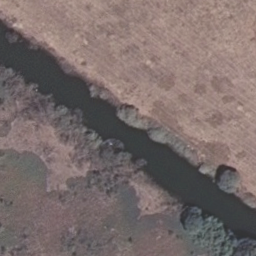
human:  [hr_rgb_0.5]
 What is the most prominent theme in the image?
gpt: river